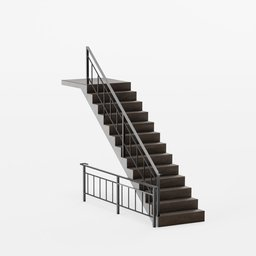
Label: architecture